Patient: sex F, age 43
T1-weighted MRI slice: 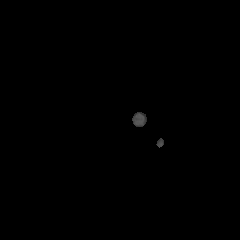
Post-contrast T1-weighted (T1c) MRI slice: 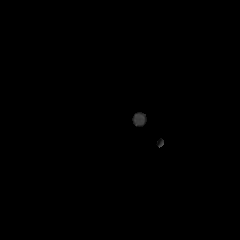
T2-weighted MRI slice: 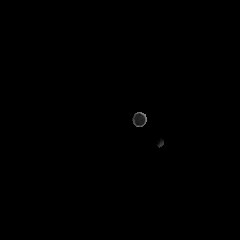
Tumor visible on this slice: no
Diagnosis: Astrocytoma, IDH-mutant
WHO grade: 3